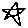
Label: star